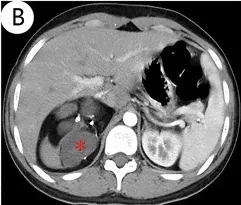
Red arrow], some cystic-like lesions [, blue *], and no obvious enhancement signals Other abdominal structures were normal and there was no evidence of distant metastasis although the right kidney was slightly displaced by the mass.
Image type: radiology (ct)